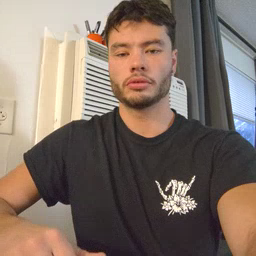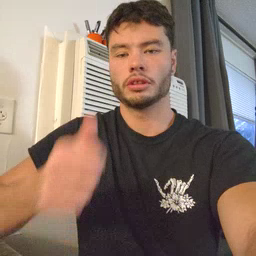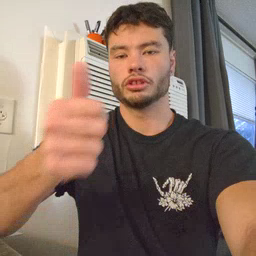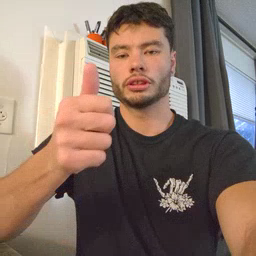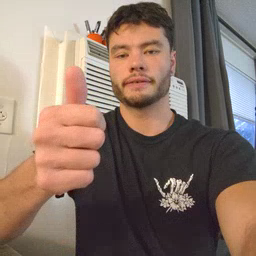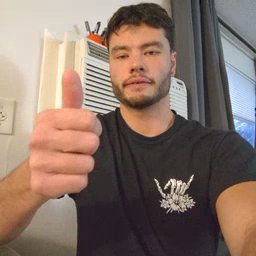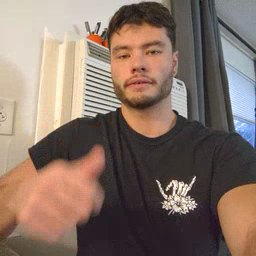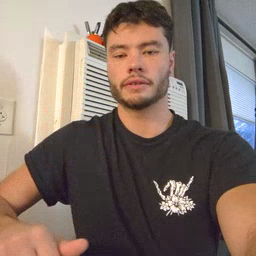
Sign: yourself